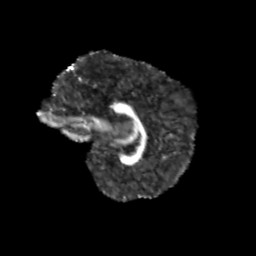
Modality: FA
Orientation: sagittal
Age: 11
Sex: female
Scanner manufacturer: siemens
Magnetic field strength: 3 T
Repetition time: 3.8 s
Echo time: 0.07 s